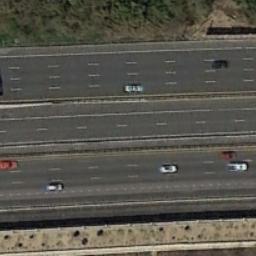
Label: freeway